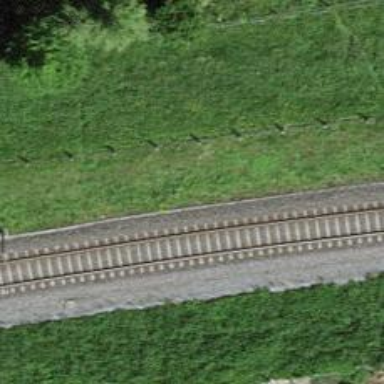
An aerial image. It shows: Single-track electrified railway with contact line.